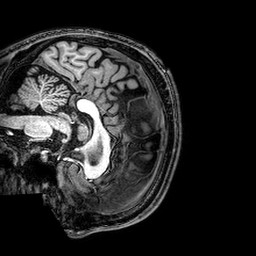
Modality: T1w
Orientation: sagittal
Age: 21
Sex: male